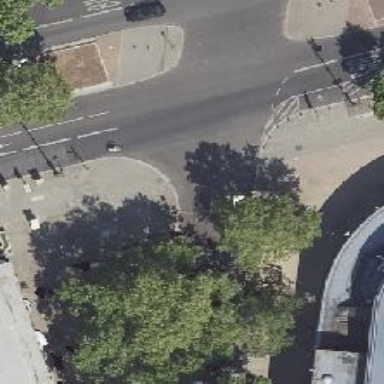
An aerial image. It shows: Asphalt footway with unmarked crossing.